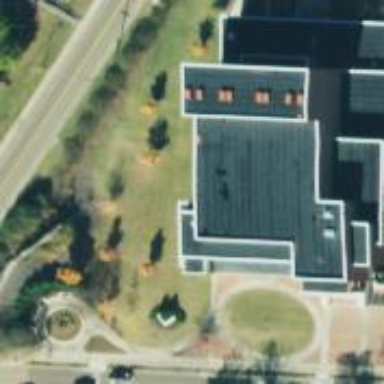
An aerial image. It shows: Arts centre located in building.